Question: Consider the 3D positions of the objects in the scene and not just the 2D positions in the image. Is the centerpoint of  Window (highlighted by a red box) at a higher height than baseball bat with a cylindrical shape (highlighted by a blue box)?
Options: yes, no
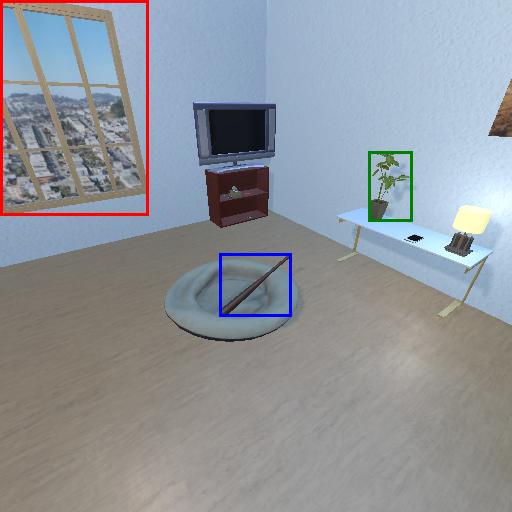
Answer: yes